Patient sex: M
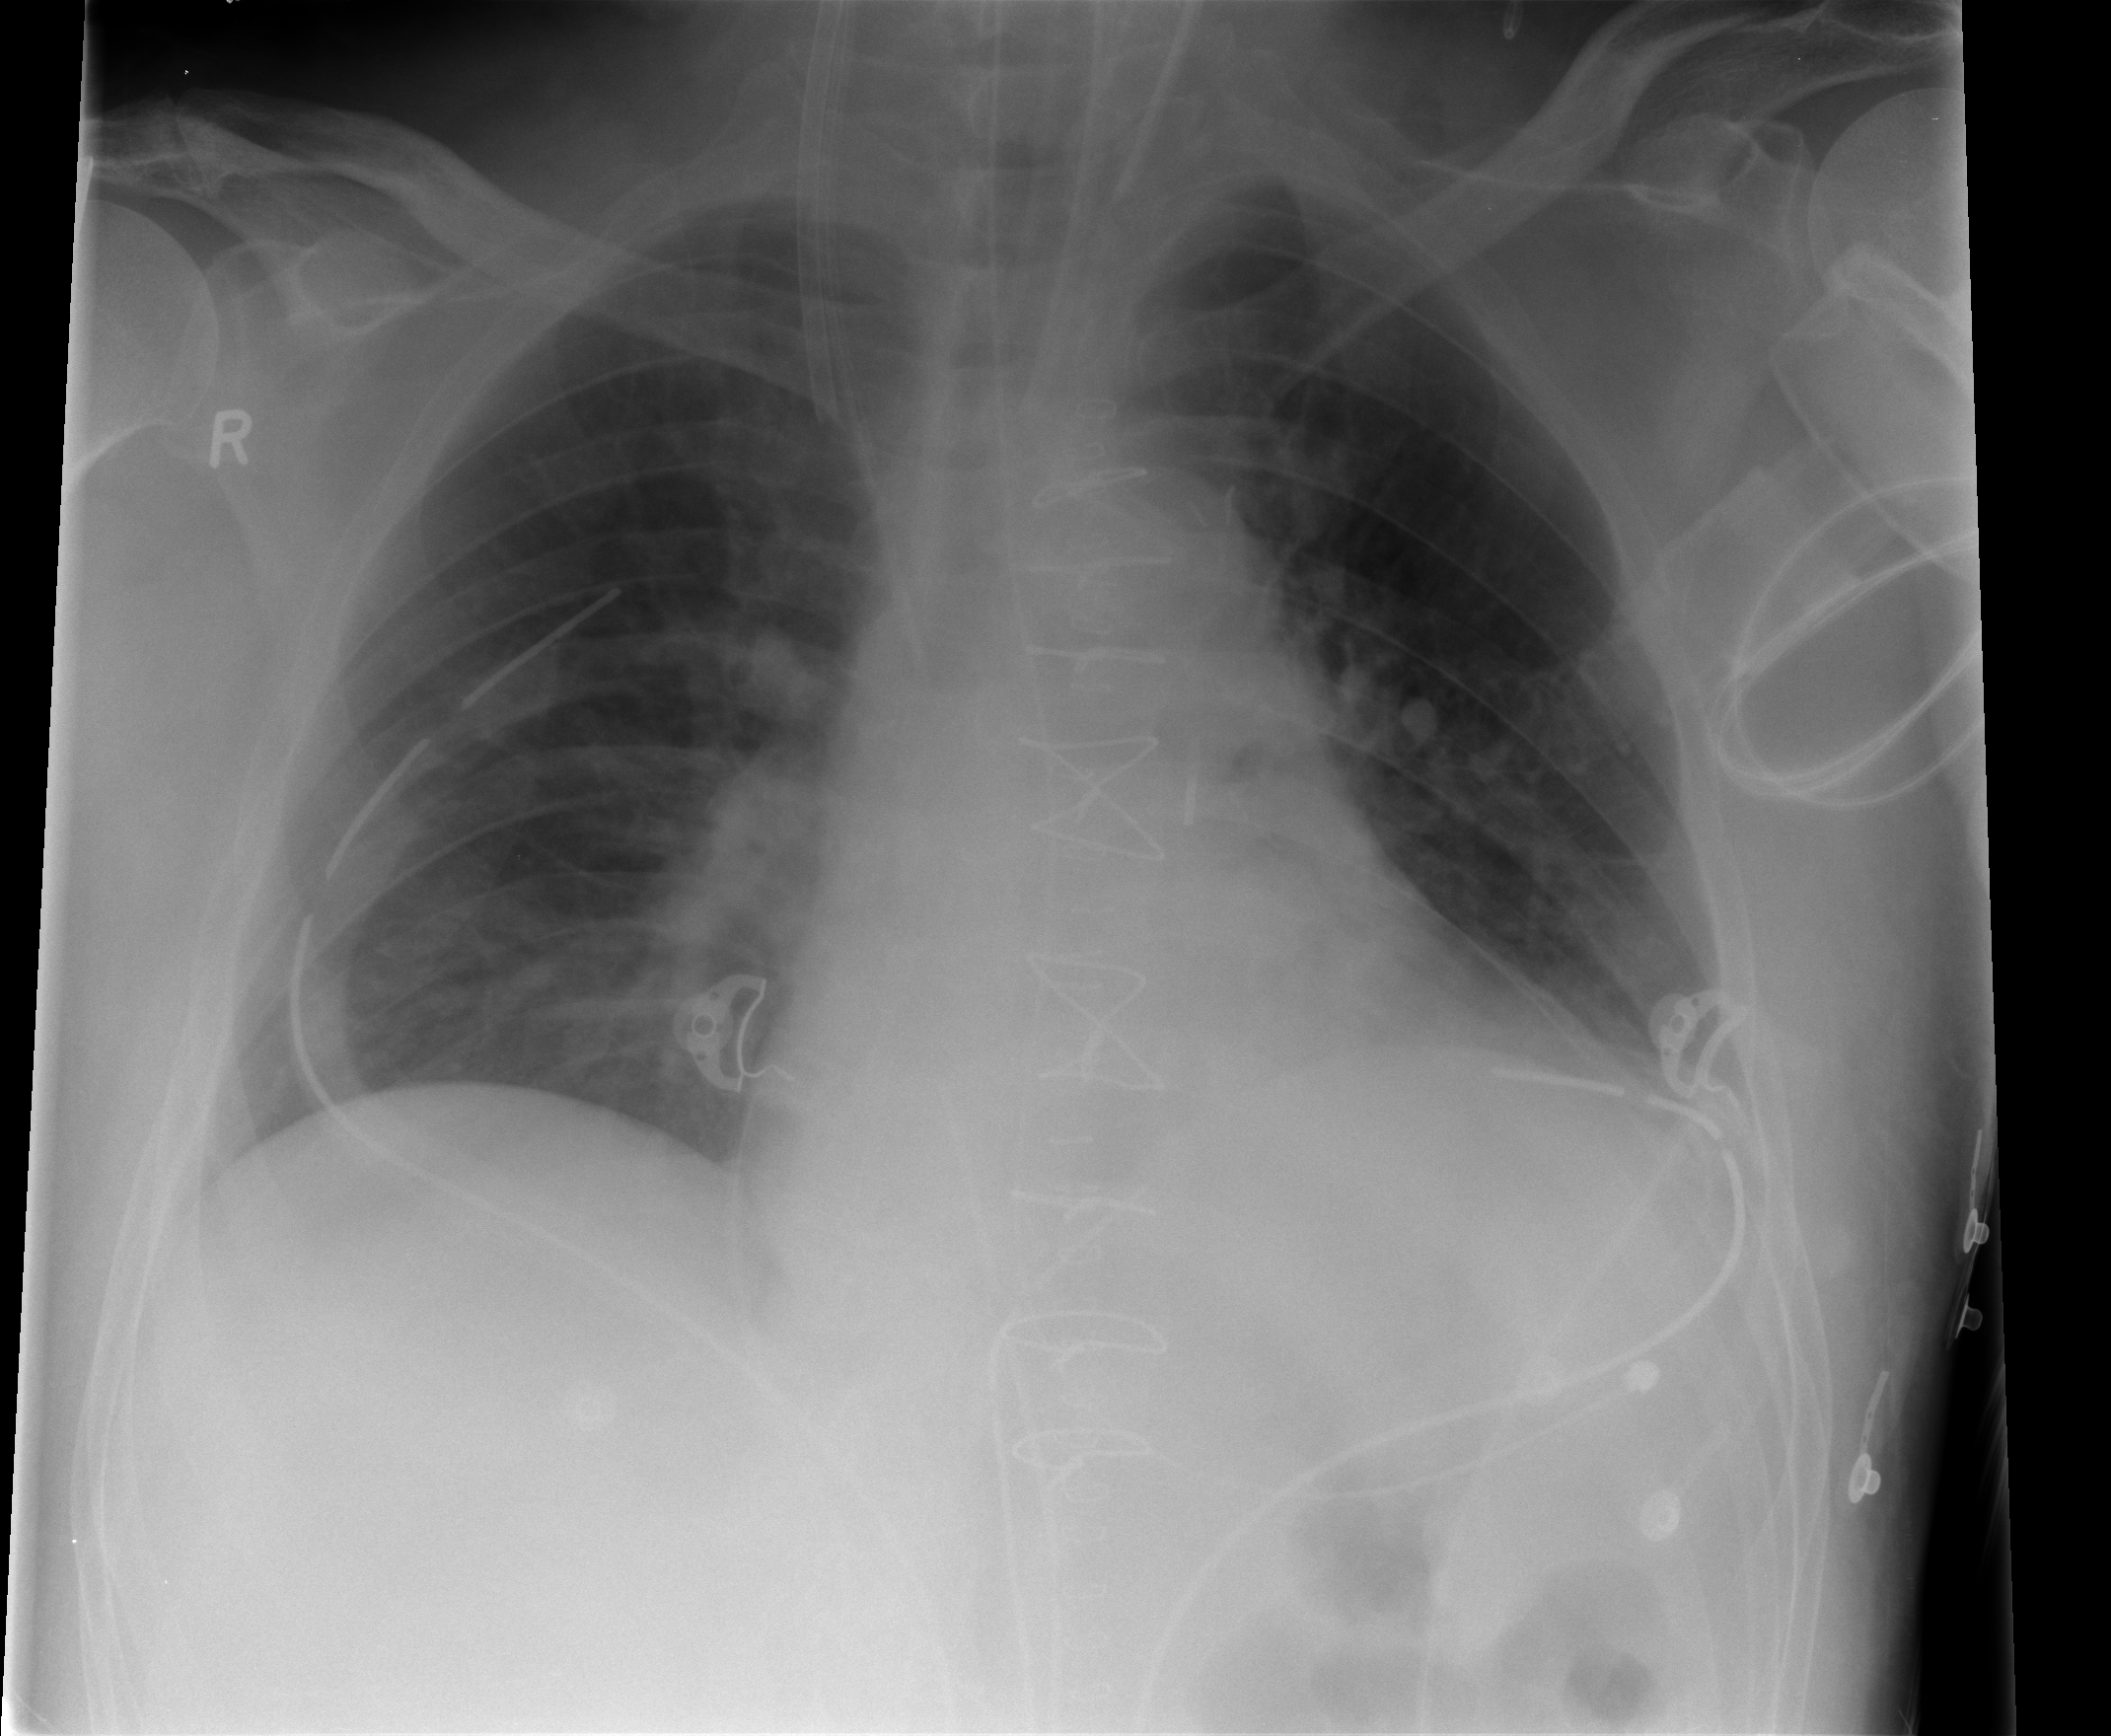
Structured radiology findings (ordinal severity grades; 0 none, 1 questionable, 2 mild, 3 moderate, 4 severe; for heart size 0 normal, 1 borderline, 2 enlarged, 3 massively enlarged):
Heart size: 2
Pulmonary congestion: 2
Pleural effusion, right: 0
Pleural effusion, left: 0
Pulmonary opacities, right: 0
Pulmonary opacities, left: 0
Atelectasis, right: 1
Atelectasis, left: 2